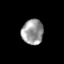
Tissue: skin
Cell type: Epithelial cells
Senescence score: 0.2672
Nuclear area (px): 534
Mean DAPI intensity: 153.639